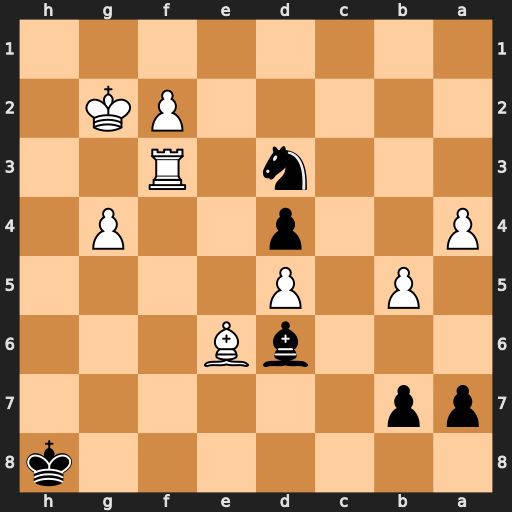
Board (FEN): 7k/pp6/3bB3/1P1P4/P2p2P1/3n1R2/5PK1/8
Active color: b
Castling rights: -
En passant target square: -
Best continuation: Ne1+ Kf1 Nxf3